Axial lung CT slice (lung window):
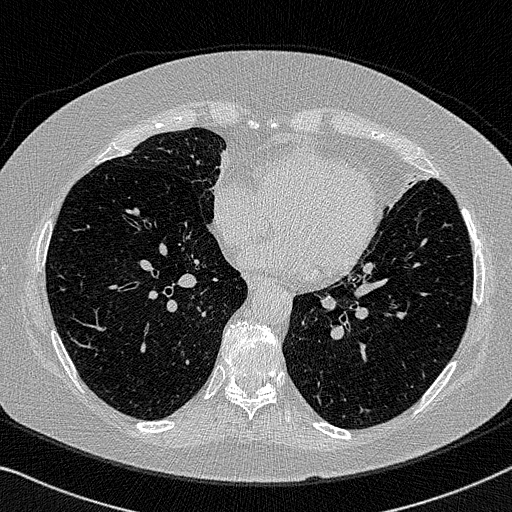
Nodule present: no